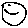
Label: smiley face